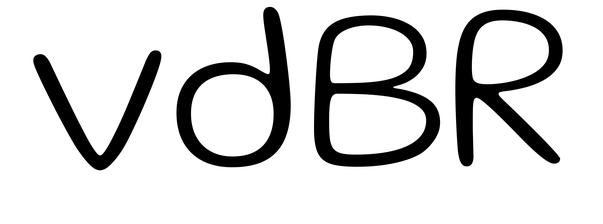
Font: Gluten_ExtraLight